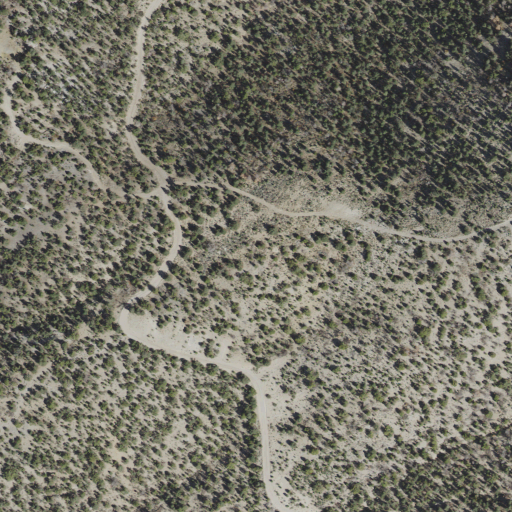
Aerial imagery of gap in Utah named Arrowhead Pass containing evergreen forest and shrub